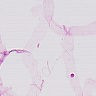
Metastatic tissue present: no